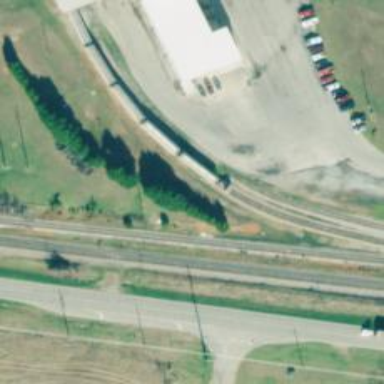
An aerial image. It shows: Railway spur service.